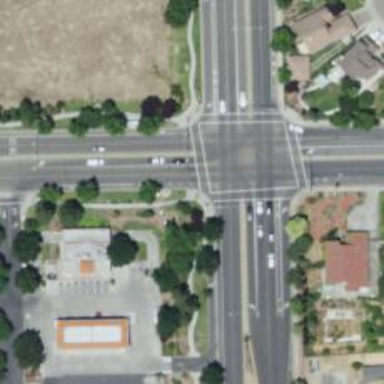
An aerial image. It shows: Marked road crossing.